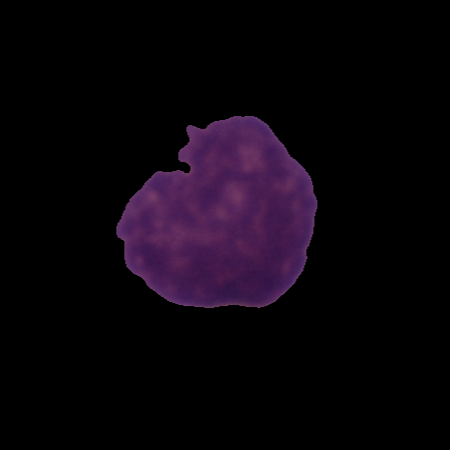
Label: healthy